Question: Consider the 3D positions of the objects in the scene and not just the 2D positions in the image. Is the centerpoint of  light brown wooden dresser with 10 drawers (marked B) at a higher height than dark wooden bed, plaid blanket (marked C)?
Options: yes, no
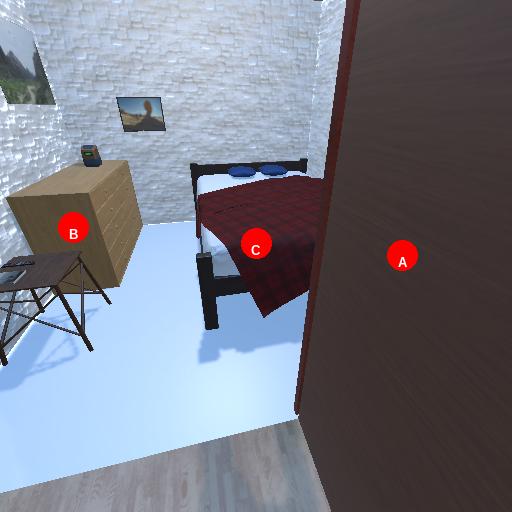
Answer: yes